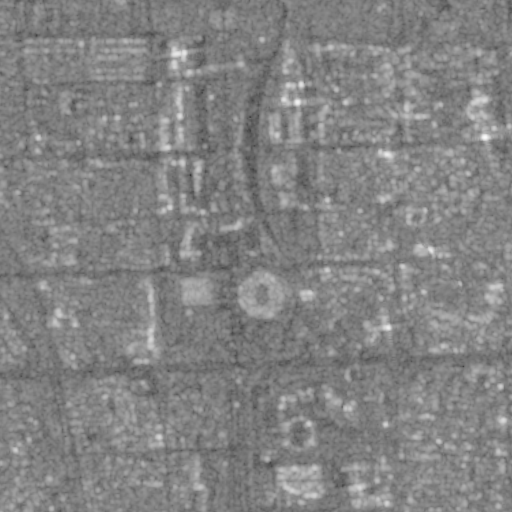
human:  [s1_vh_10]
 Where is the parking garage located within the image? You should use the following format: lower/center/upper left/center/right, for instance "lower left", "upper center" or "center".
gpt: The parking garage is located in the lower left of the image.
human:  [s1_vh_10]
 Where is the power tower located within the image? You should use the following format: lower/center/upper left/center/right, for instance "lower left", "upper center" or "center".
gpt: There is no power tower in the image.

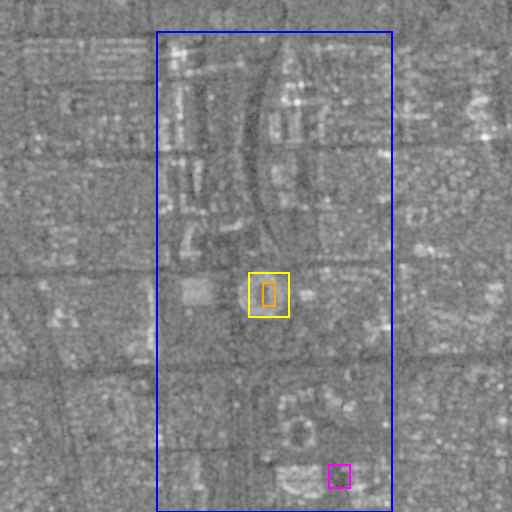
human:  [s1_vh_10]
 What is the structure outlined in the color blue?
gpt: The structure outlined in blue is a park.
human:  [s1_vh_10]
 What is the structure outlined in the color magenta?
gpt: The structure outlined in magenta is a parking lot.
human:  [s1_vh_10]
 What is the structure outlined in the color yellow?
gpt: The structure outlined in yellow is a stadium.
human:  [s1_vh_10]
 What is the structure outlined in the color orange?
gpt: The structure outlined in orange is a track.
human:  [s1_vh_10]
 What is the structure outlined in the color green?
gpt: There is no green outline.